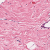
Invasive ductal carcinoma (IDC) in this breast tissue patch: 0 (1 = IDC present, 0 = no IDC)